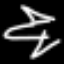
Label: airplane